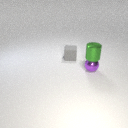
small purple metal sphere in front of small gray rubber cube